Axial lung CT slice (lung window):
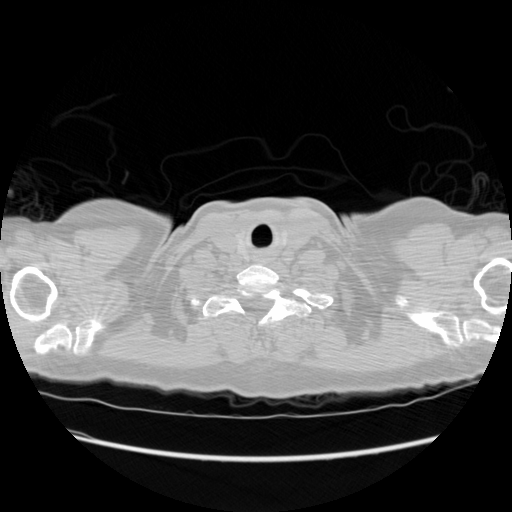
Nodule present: no